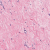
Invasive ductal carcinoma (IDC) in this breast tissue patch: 0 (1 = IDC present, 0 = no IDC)